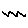
Label: zigzag